Question: I am trying to use triangle (pure css) in my website for upvoting and downvoting. I have created triangles but am not able to align them along with the text where likes and dislikes are written.

I want them aligned with the text with minimal code.
.css
'''
.vote{
width: 0;
height: 0;
border-left: 10px solid transparent;
border-right: 10px solid transparent;
cursor: pointer;
vertical-align: middle;
}
.upvote{
border-bottom: 10px solid #7d7d7d;
}
.downvote{
border-top: 10px solid #7d7d7d;
}
.upvoted{
border-bottom: 10px solid teal;
}
.downvoted{
border-top: 10px solid #ab102f;
}
'''
.html
'''
<span id='votings'><span class='vote upvoted'></span>
<?php echo $current['likes'];?>
<span class='vote downvote'></span>
<?php echo $current['dislikes'];?>
<?php echo $current['action'];?>
</span>
'''
Help me doing this with minimal added code. Any help, advice, suggestions are appreciated. Thanks!
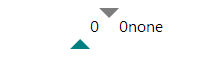
Answer: Add 'display:inline-block' to your '.vote' class, because '<span>' is an 'inline' element by default.
<URL>
'''
.vote{
width: 0;
height: 0;
border-left: 10px solid transparent;
border-right: 10px solid transparent;
cursor: pointer;
vertical-align: middle;
display:inline-block;
}
'''